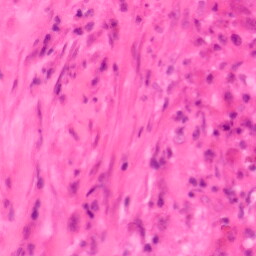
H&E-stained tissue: Colon